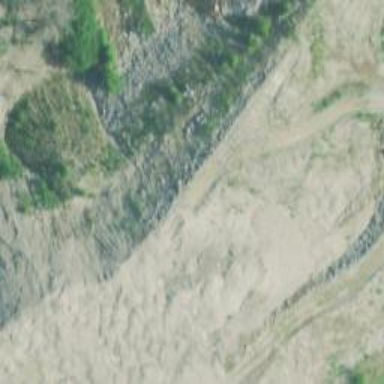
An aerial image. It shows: Natural cliff.